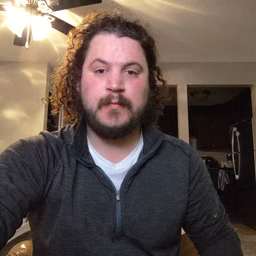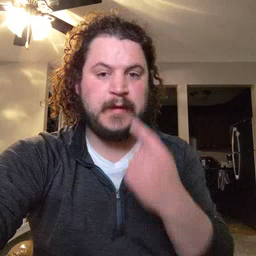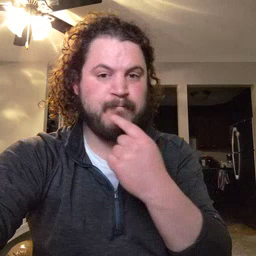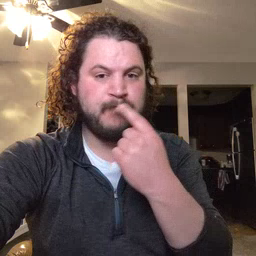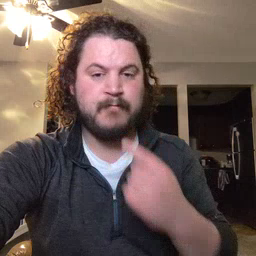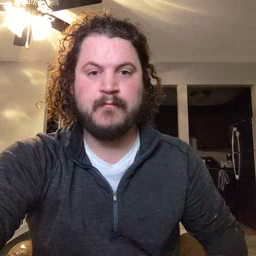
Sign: lips